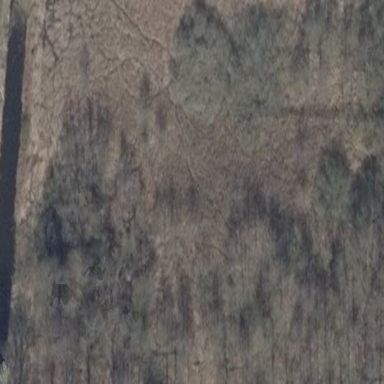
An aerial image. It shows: Marshy wetland area.